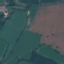
Land use / land cover class: Pasture